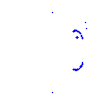
Particle: proton